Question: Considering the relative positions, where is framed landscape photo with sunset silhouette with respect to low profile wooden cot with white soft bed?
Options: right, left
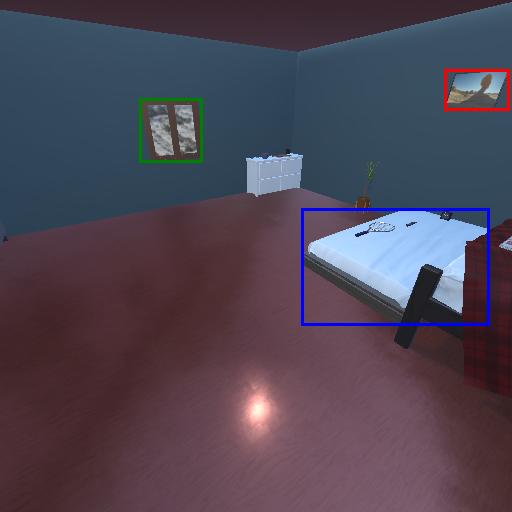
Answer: right